Question: After talking with a friend of mine from Google, I'd like to implement some kind of Job/Worker model for updating my dataset.
This dataset mirrors a 3rd party service's data, so, to do the update, I need to make several remote calls to their API. I think a lot of time will be spent waiting for responses from this 3rd party service. I'd like to speed things up, and make better use of my compute hours, by parallelizing these requests and keeping many of them open at once, as they wait for their individual responses.
Before I explain my specific dataset and get into the problem, I'd like to clarify what answers I'm looking for:
1. Is this a flow that would be well suited to parallelizing with MapReduce?
2. If yes, would this be cost effective to run on Amazon's mapreduce module, which bills by the hour, and rounds hour's up when the job is complete? (I'm not sure exactly what counts as a "Job", so I don't know exactly how I'll be billed)
3. If no, Is there another system/pattern I should use? and Is there a library that will help me do this in python (On AWS, usign EC2 + EBS)?
4. Are there any problems you see with the way I've designed this job flow?
Ok, now onto the details:
The dataset consists of users who have favorite items and who follow other users. The aim is to be able to update each user's queue -- the list of items the user will see when they load the page, based on the favorite items of the users she follows. But, before I can crunch the data and update a user's queue, I need to make sure I have the most up-to-date data, which is where the API calls come in.
There are two calls I can make:
- -
After I call for the user being updated, I need to update the favorite items for each user being followed. Only when all of the favorites are returned for all the users being followed can I start processing the queue for that original user. This flow looks like:

Jobs in this flow include:
- - -
So, again, my questions are:
1. Is this a flow that would be well suited to parallelizing with MapReduce? I don't know if it would let me start the process for UserX, fetch all the related data, and come back to processing UserX's queue only after that's all done.
2. If yes, would this be cost effective to run on Amazon's mapreduce module, which bills by the hour, and rounds hour's up when the job is complete? Is there a limit on how many "threads" I can have waiting on open API requests if I use their module?
3. If no, Is there another system/pattern I should use? and Is there a library that will help me do this in python (On AWS, usign EC2 + EBS?)?
4. Are there any problems you see with the way I've designed this job flow?
Thanks for reading, I'm looking forward to some discussion with you all.
, in response to JimR:
Thanks for a solid reply. In my reading since I wrote the original question, I've leaned away from using MapReduce. I haven't decided for sure yet how I want to build this, but I'm beginning to feel MapReduce is better for distributing / parallelizing computing load when I'm really just looking to parallelize HTTP requests.
What would have been my "reduce" task, the part that takes all the fetched data and crunches it into results, isn't that computationally intensive. I'm pretty sure it's going to wind up being one big SQL query that executes for a second or two per user.
So, what I'm leaning towards is:
- - -
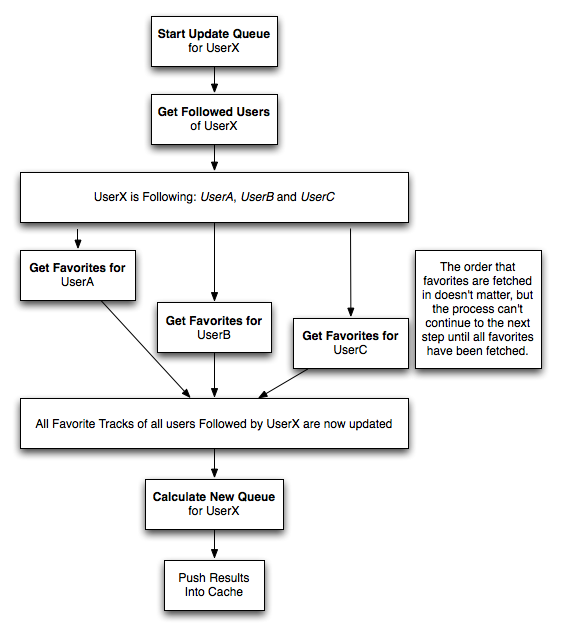
Answer: Seems that we're going with <URL> flow control library. It was very easy to move from my map/flowchart of the process to a stubb of the code, and now it's just a matter of filling out the code to hook into the right APIs.
Thanks for the answers, they were a lot of help finding the solution I was looking for.